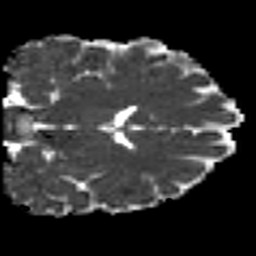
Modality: MD
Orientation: coronal
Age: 21
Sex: female
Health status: healthy
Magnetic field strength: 3 T
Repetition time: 8.4 s
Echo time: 0.0926 s